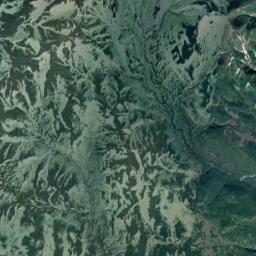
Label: snowberg